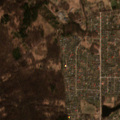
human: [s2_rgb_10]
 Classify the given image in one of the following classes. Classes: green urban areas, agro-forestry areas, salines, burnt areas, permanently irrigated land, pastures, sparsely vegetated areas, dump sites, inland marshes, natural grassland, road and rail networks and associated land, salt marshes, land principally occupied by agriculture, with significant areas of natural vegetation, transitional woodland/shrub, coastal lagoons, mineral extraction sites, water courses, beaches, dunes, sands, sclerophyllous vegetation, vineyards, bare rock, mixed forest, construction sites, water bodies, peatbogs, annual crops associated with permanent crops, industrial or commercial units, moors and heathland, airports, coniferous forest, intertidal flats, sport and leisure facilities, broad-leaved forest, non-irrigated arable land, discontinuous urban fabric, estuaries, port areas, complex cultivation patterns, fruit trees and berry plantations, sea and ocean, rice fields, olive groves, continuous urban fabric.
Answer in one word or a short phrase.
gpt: discontinuous urban fabric, land principally occupied by agriculture, with significant areas of natural vegetation, broad-leaved forest, transitional woodland/shrub